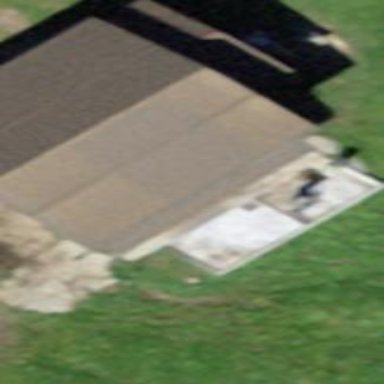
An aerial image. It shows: Building with brown gabled roof.